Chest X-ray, PA view. Patient: 22 years old, sex M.
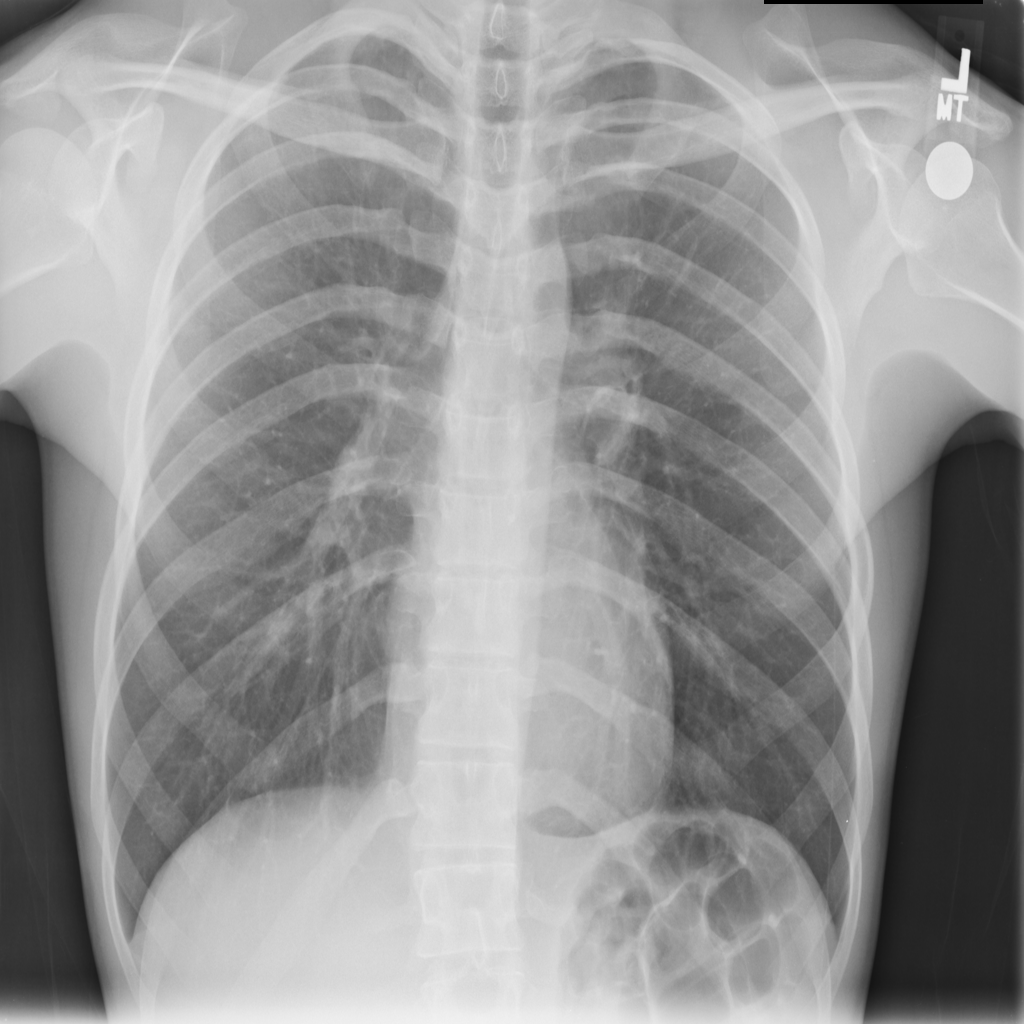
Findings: No Finding